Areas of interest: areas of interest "Central China Normal University Wuhan Aoya Tennis Club"
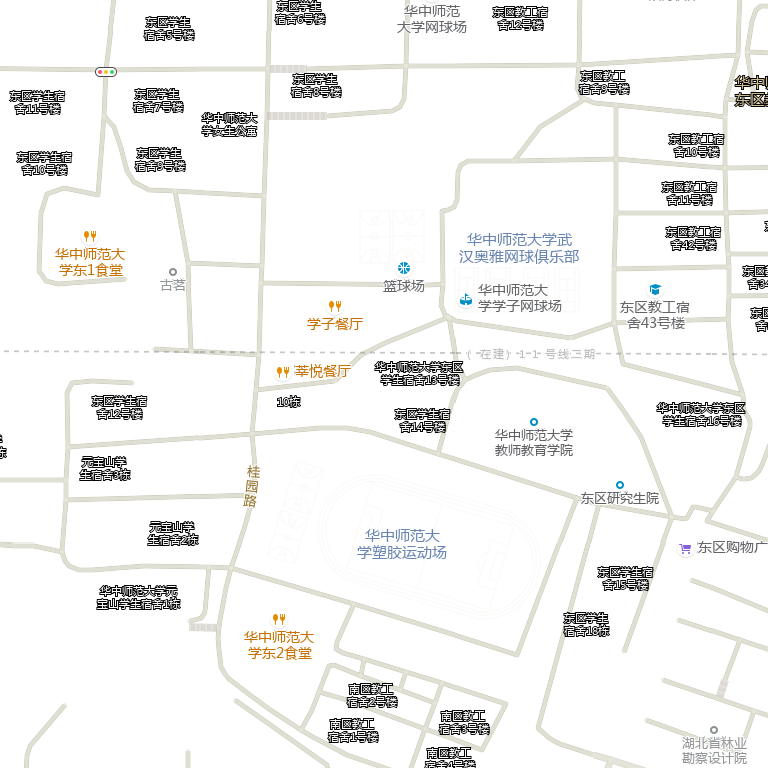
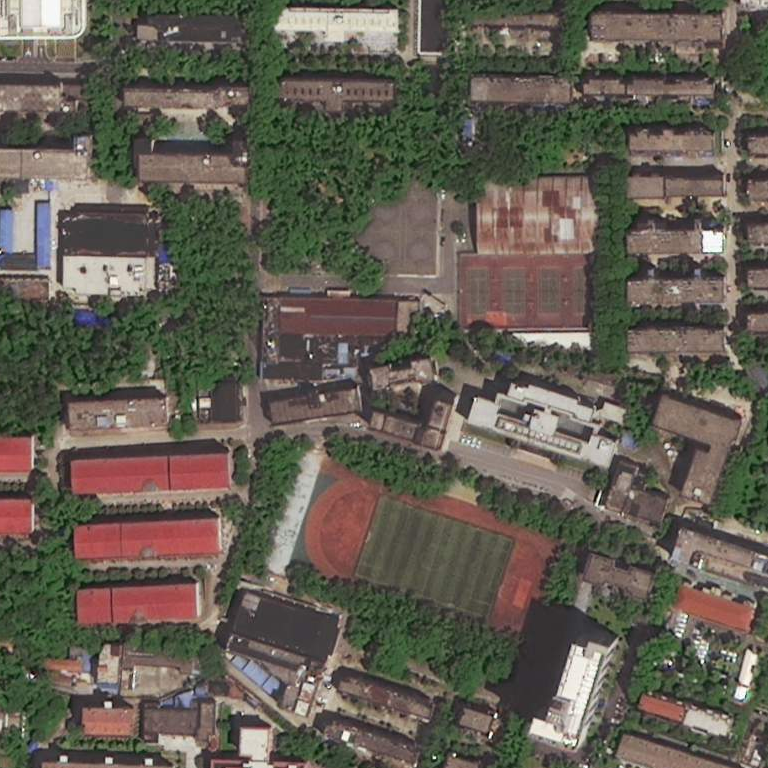